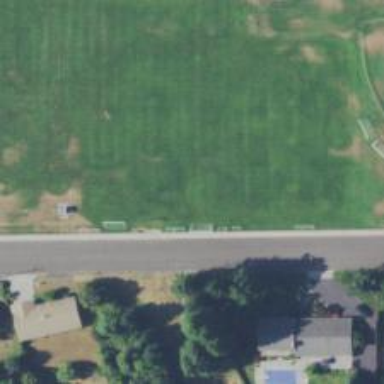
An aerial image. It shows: Grass pitch used for soccer.